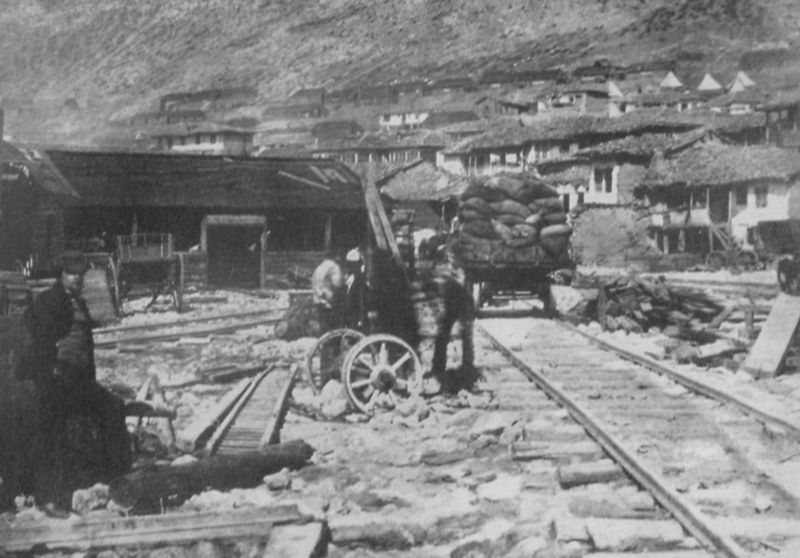
Titel: Der Bahnhof, Balaclava
Künstler: Roger Fenton
Standort: USA
Institution: Sammlung Gernsheim
Schlagwörter: berg, felsen, mann, weiß, menschen, stadt, bewegung, fenster, grau, hell, hintergrund, holz, hut, licht, männer, schwarz, tür, vordergrund, zeichnung, dach, gebäude, haus, anzug, bart, mensch, stein, steine, bild, baumstamm, erde, häuser, stamm, flach, hütte, sonne, pose, tal, anhöhe, arbeit, karren, räder, sack, schuppen, ort, perspektive, arbeiten, last, schotter, säcke, transport, berge, gebirge, hang, zug, dorf, dächer, geröll, hütten, kutsche, speichen, arbeiter, beladen, karre, ladung, rad, wagen, wagenrad, krieg, leiter, querformat, treppe, trümmer, zerstörung, balken, bretter, weste, tor, unscharf, foto, fotografie, photographie, eisen, scheune, strohdach, kohle, asien, schwarz weiss, bahnhof, bleistift, china, handwerk, fluchtpunkt, leid, industrialisierung, eisenbahn, siedlung, gleis, gleise, schiene, schienen, wagenräder, armut, stahl, nabe, bau, scheinen, ras, baracke, historisch, bolen, fotograie, waggon, wagon, abbau, gerümpel, waren, aufpasser, geräte, weichen, trasse, lore, mine, abeiter, packen, eisbahn, güterzug, vorarbeiter, schwellen, sandsäcke, einsenbahn, eisenbahnbau, lastzug, rail, eisenbahnstrecke, warenumsatz